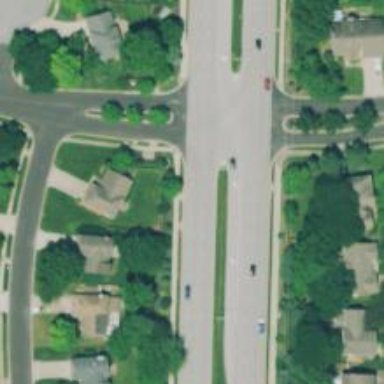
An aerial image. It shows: Road with dash markings.